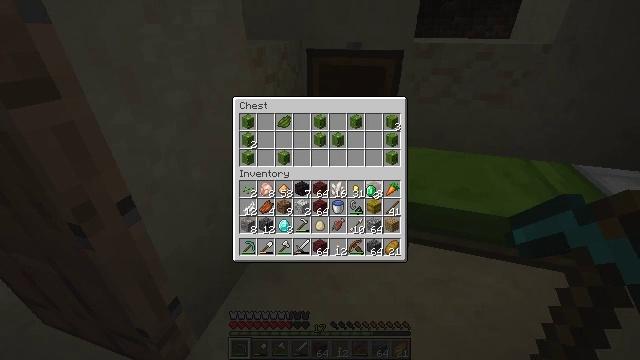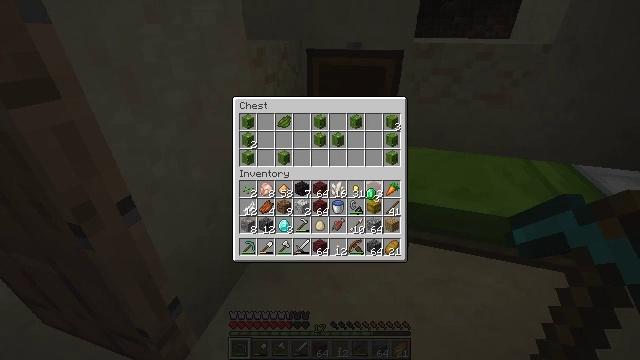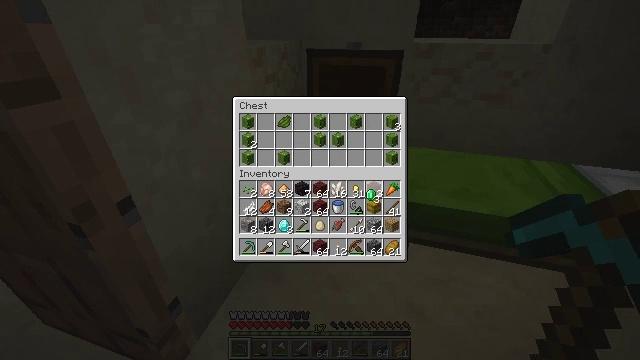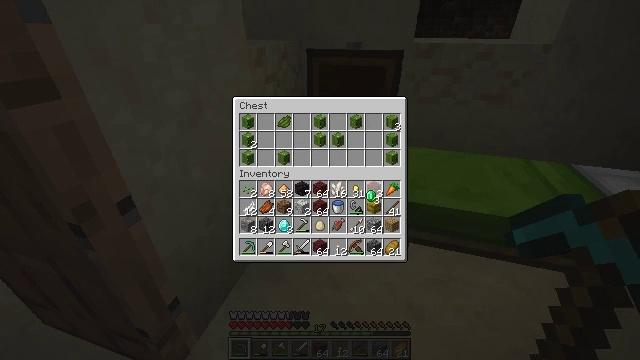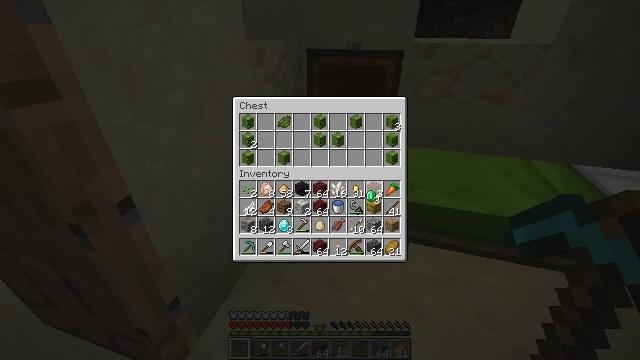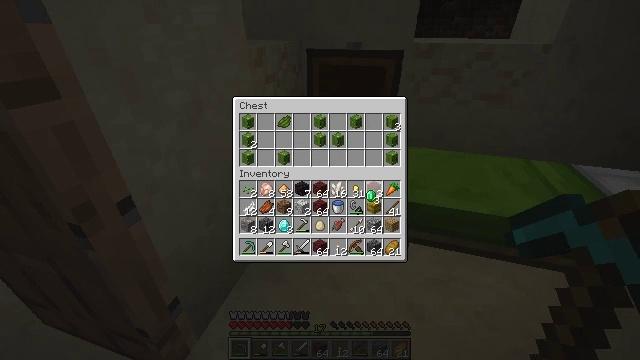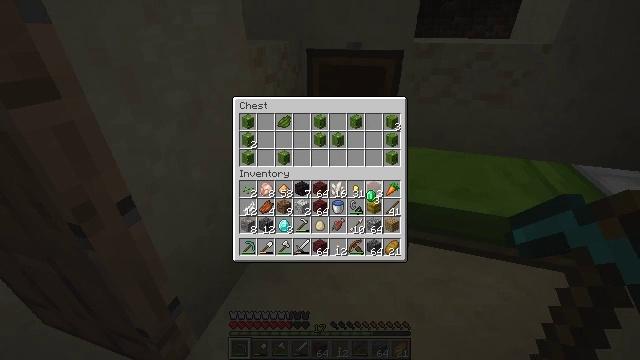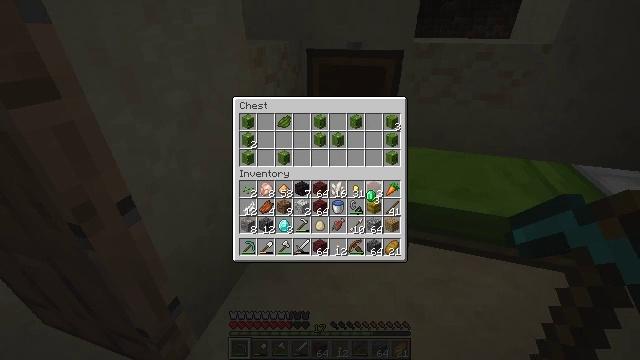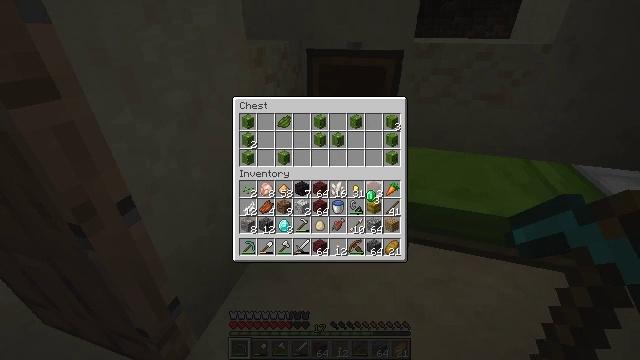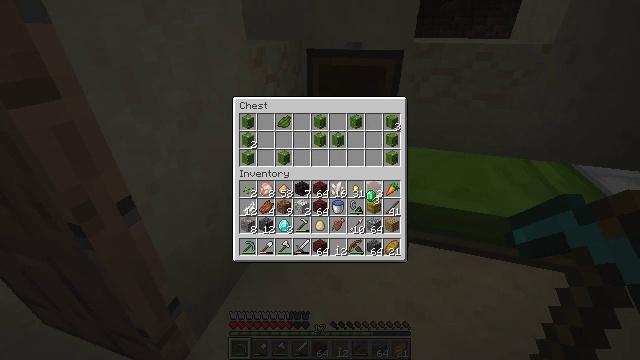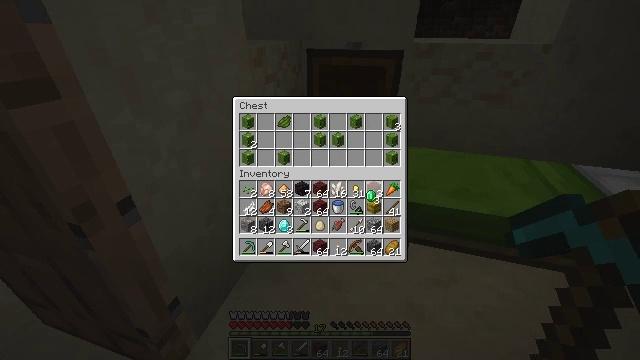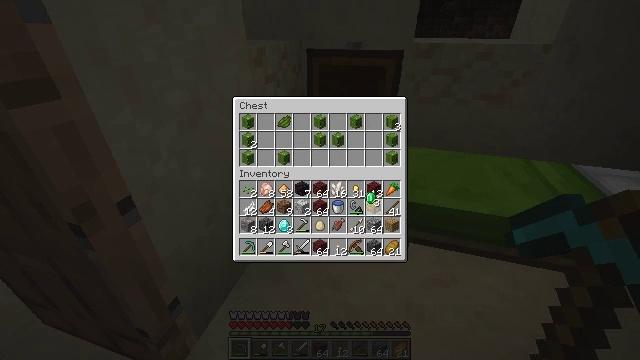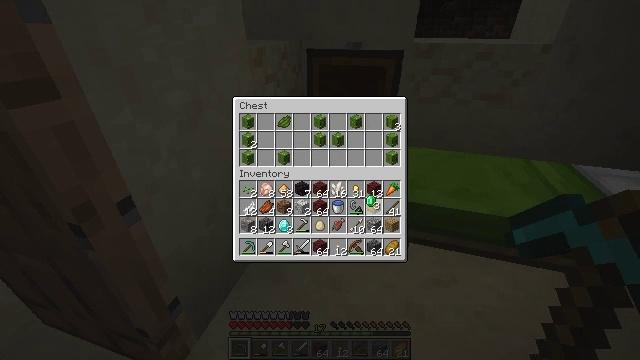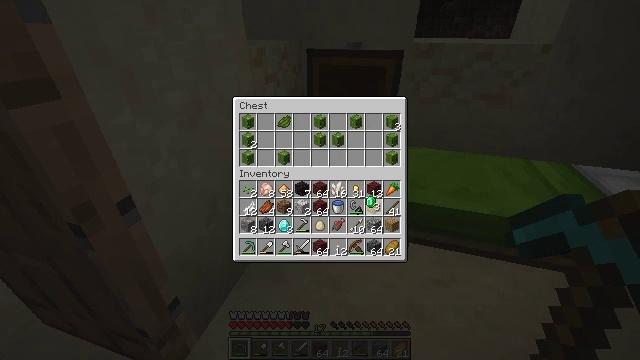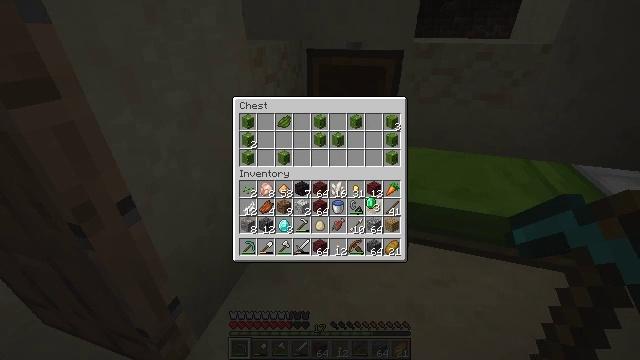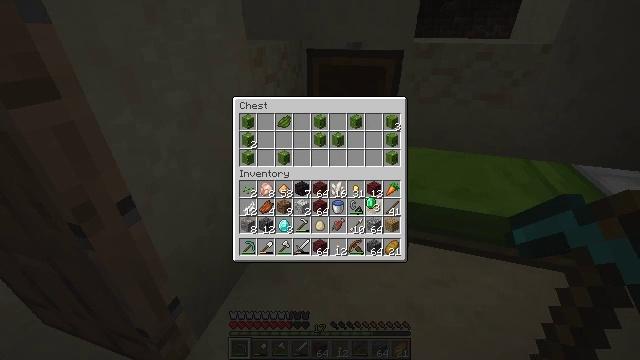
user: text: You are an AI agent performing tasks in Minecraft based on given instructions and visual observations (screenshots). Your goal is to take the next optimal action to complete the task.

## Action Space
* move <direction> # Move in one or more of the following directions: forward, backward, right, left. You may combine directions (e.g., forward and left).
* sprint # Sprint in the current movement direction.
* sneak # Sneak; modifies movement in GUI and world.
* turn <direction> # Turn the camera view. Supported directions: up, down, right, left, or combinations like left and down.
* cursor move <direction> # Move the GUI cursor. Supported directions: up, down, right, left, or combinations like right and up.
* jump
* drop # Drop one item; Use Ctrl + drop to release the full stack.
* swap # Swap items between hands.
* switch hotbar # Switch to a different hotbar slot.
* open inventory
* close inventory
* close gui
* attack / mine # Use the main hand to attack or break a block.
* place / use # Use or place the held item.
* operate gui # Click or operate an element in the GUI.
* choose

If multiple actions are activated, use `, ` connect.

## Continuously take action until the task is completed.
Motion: motion action
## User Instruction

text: Gather the white glazed terracotta from a structure.
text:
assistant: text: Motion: no_op
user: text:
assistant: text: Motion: no_op
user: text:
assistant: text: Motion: no_op
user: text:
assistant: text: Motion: no_op
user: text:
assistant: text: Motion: no_op
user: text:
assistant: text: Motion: no_op
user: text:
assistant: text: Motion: no_op
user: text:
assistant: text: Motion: no_op
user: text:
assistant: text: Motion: no_op
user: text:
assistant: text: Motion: no_op
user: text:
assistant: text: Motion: no_op
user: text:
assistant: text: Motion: no_op
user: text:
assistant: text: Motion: no_op
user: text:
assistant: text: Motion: no_op
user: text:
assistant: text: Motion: no_op
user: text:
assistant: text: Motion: no_op
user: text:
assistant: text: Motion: no_op
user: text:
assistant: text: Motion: no_op
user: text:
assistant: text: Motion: no_op
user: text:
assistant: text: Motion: no_op
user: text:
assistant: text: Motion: no_op
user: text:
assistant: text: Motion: no_op
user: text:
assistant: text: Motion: no_op
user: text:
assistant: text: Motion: no_op
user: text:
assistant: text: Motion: no_op
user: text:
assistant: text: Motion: no_op
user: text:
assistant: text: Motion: no_op
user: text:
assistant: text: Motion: no_op
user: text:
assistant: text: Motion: no_op
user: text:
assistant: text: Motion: no_op